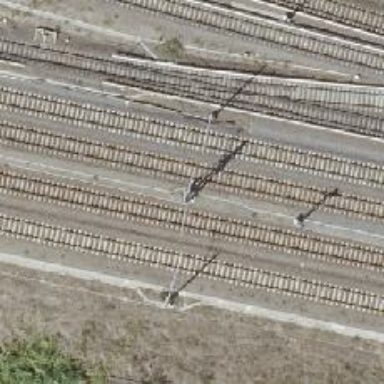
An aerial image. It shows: Catenary mast for power lines.